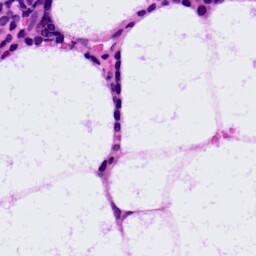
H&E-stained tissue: LymphNode